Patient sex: M
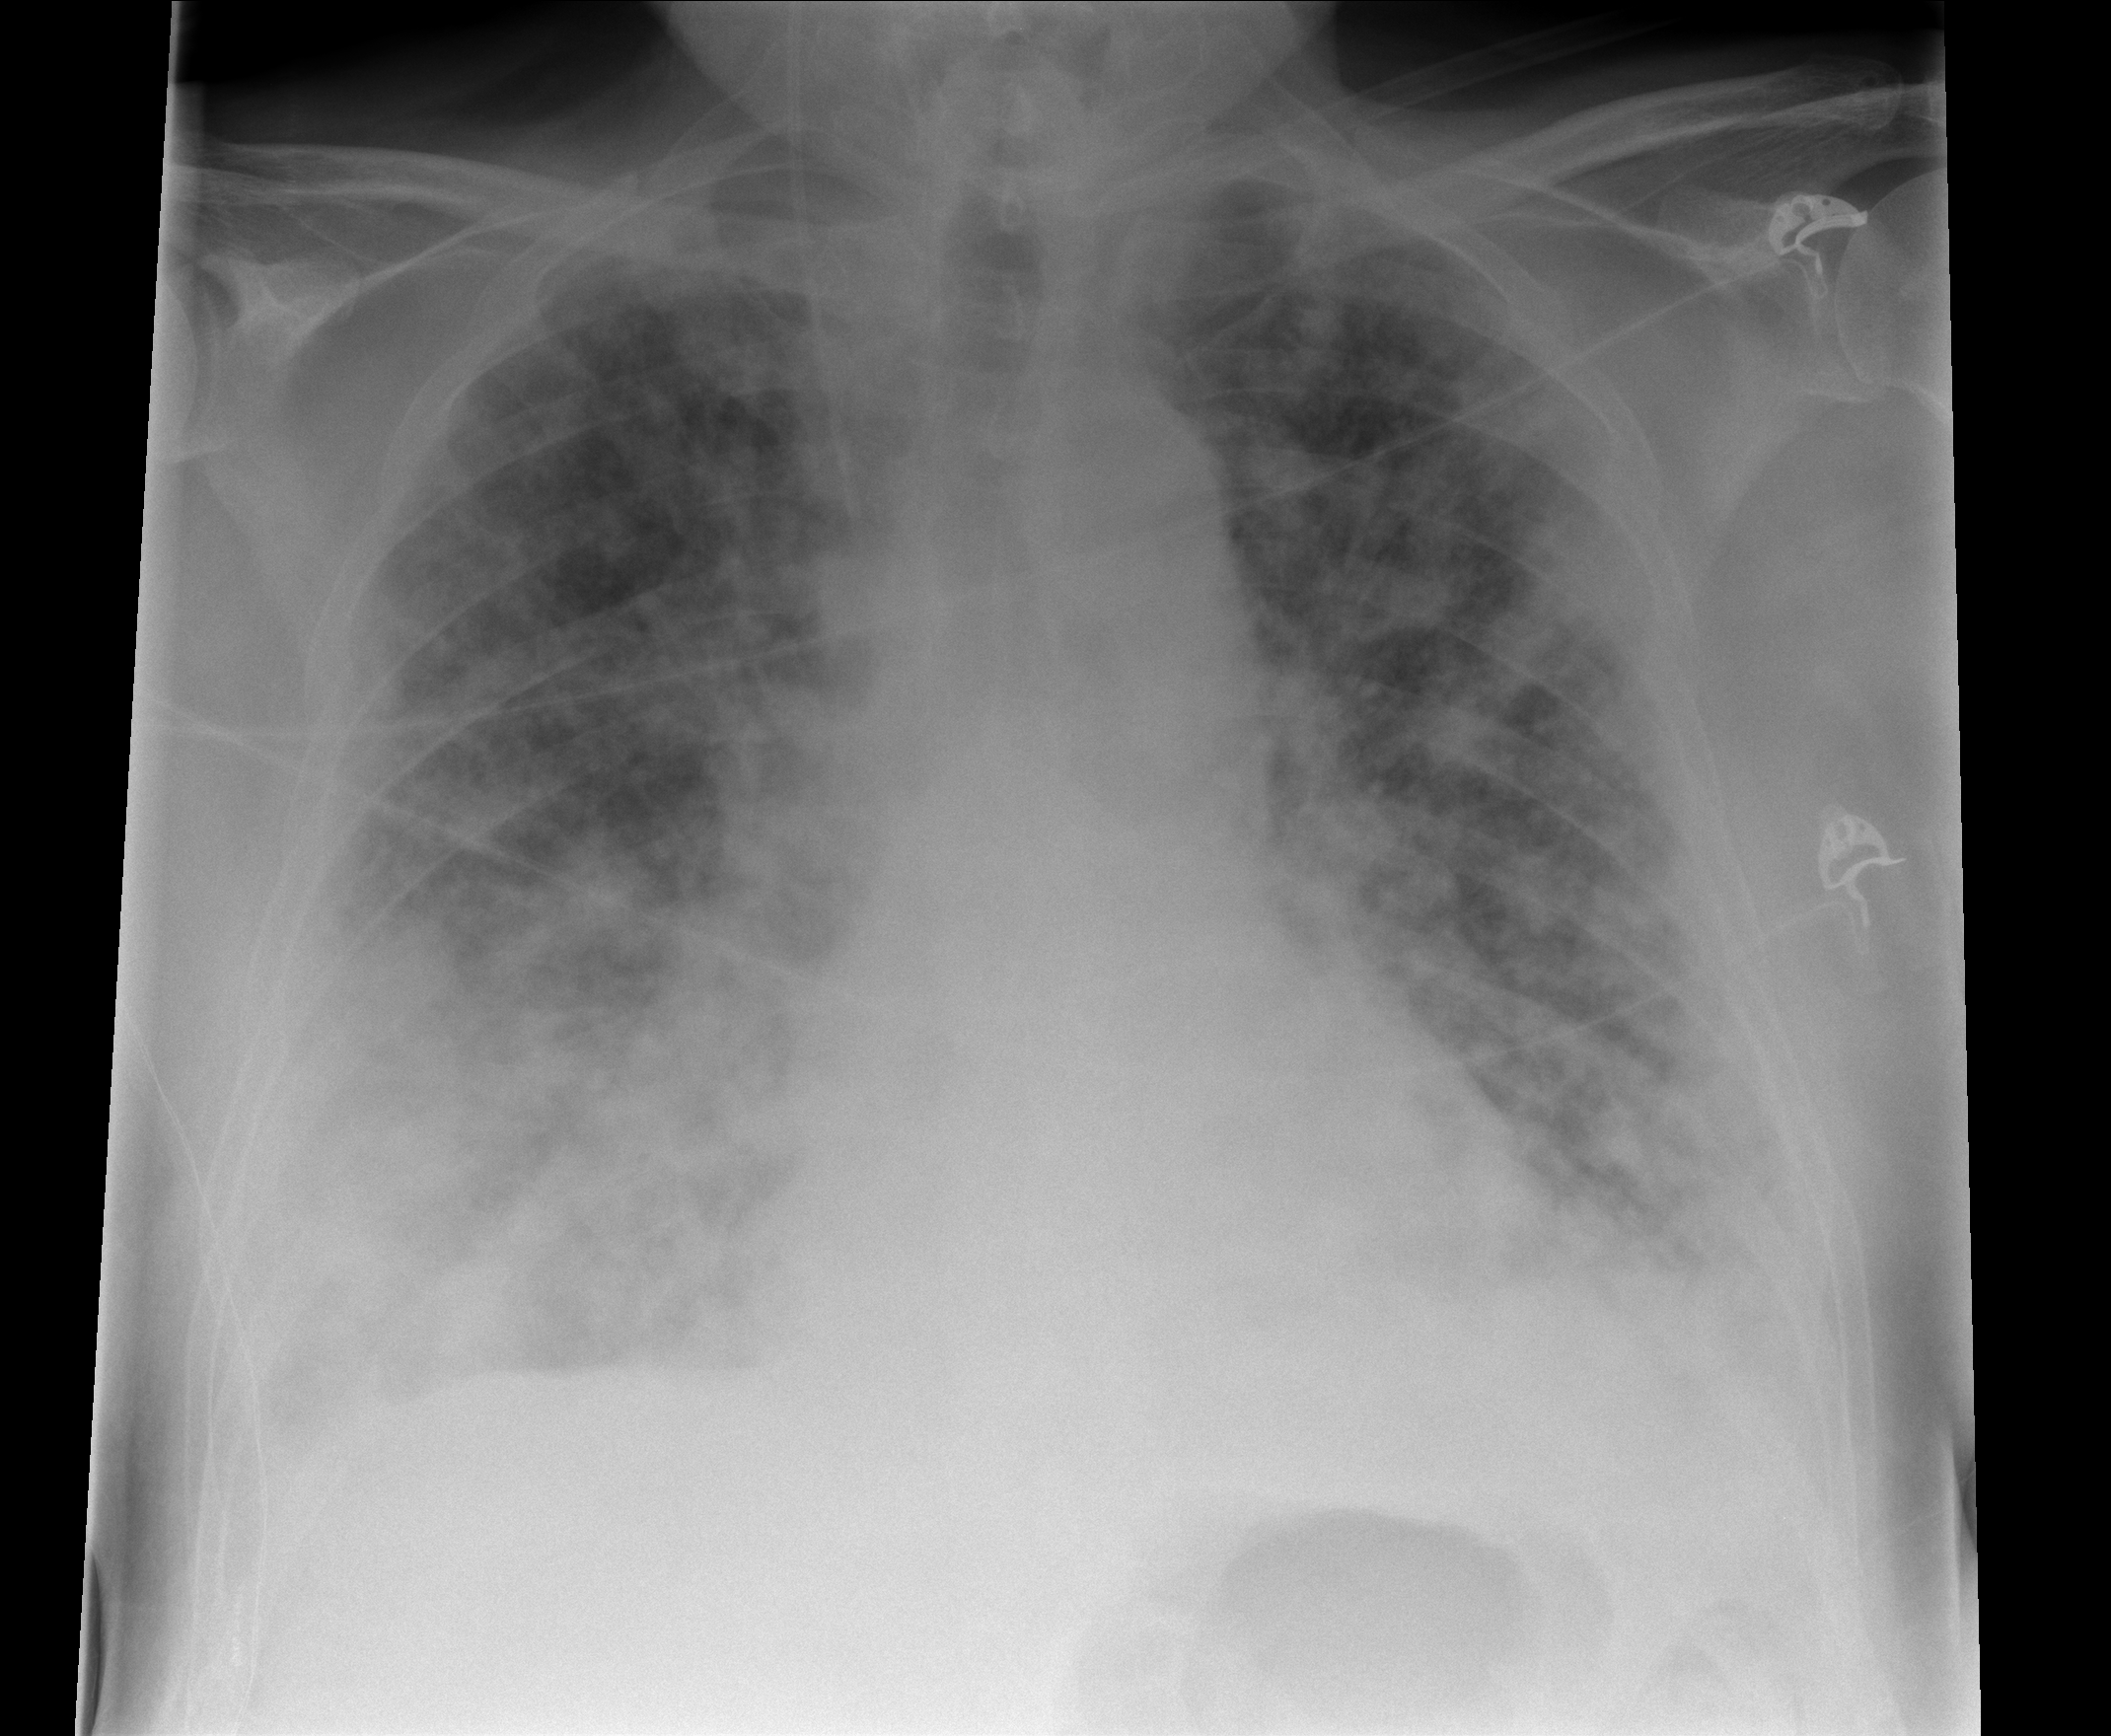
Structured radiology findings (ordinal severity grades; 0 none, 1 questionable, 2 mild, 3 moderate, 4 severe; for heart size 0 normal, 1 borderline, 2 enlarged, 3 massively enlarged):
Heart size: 0
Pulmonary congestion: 2
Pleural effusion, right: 2
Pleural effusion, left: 2
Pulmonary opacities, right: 3
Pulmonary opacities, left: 3
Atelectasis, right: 2
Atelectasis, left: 2